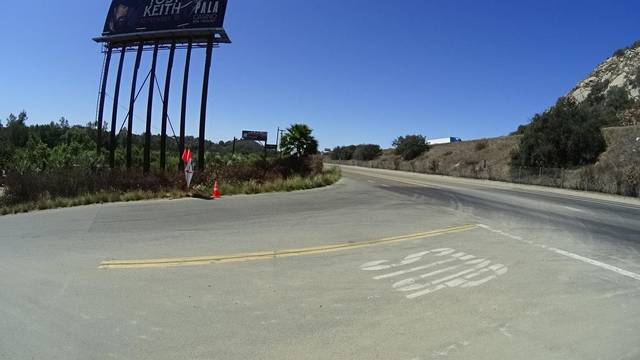
Region: United States
Coordinates: 33.418, -117.156